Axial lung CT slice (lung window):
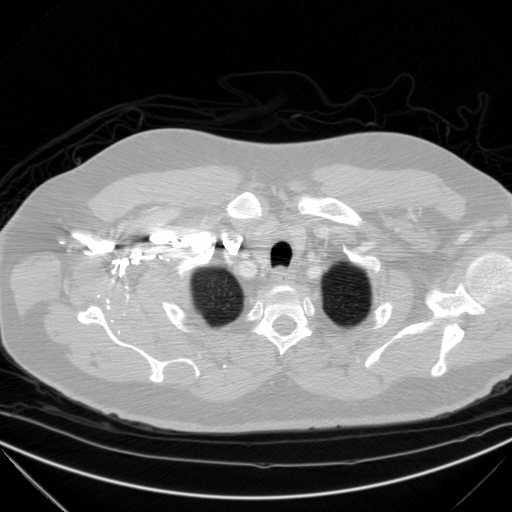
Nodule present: no